Interaction volume radius: 10 \u00c5
Interaction volume height: 20 \u00c5
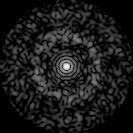
Disorder parameter: 0.8327